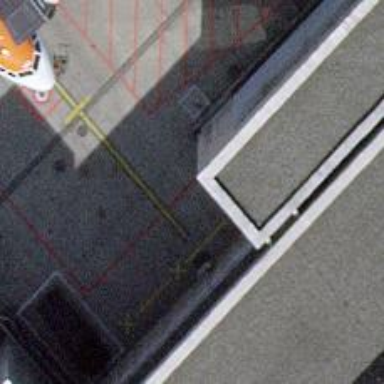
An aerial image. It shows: Airport parking position.